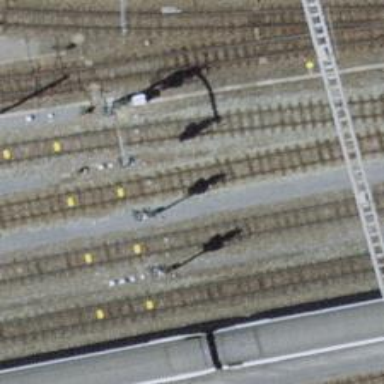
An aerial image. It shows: Railway signal.